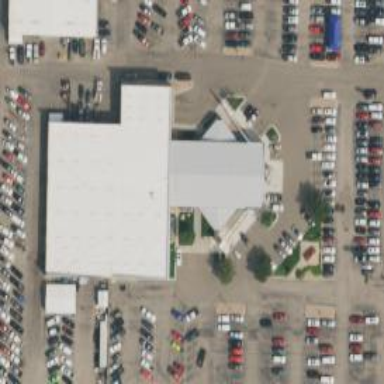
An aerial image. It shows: Car shop building.